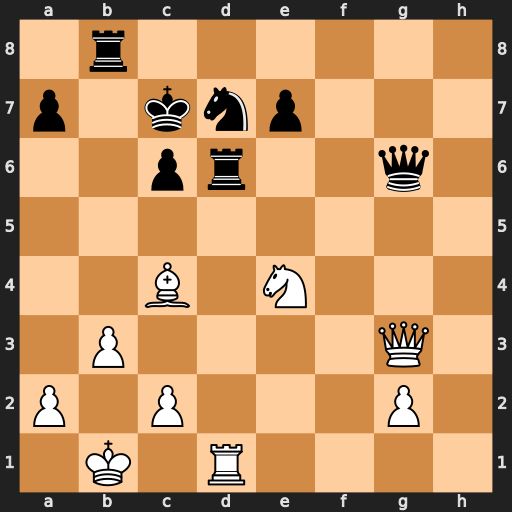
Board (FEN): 1r6/p1knp3/2pr2q1/8/2B1N3/1P4Q1/P1P3P1/1K1R4
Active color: w
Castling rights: -
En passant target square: -
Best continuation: Rxd6 Qxg3 Rxd7+ Kxd7 Nxg3